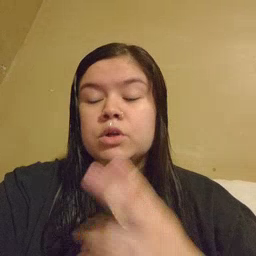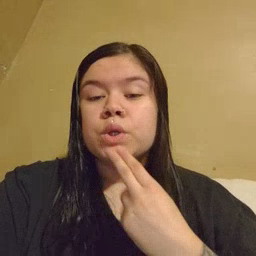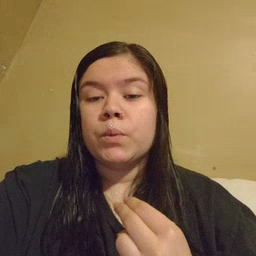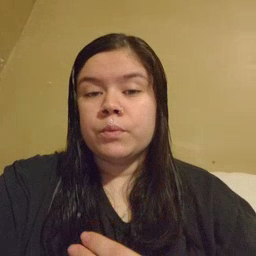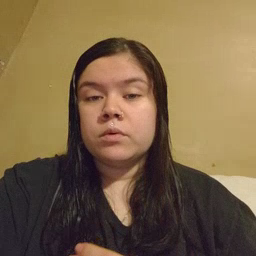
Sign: cute